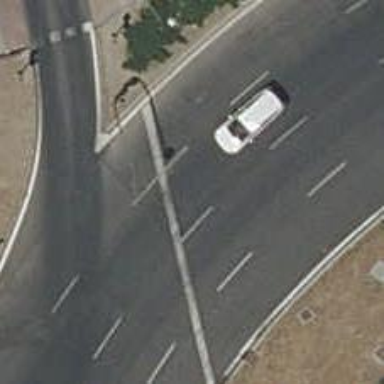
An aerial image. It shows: Asphalt road classified as primary highway with roundabout junction. There are no sidewalks along the road.